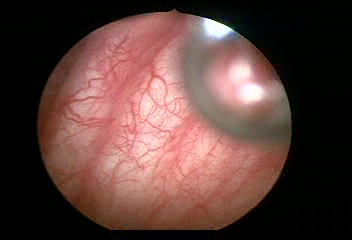
Modality: WLC
Class: Normal mucosa
Bladder cancer association: No